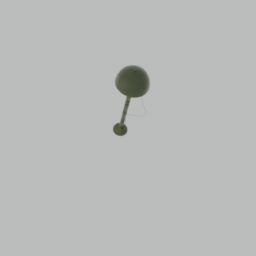
Label: lighting